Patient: sex M, age 60
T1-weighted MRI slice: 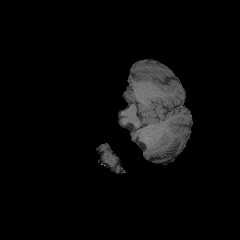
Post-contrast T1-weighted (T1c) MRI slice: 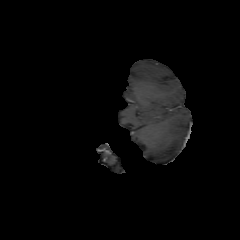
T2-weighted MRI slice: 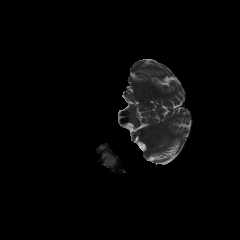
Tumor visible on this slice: no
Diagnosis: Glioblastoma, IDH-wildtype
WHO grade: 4